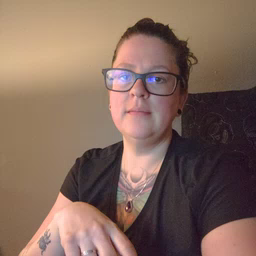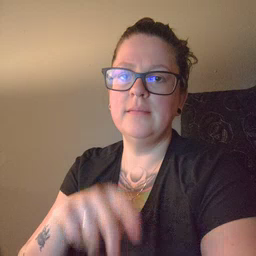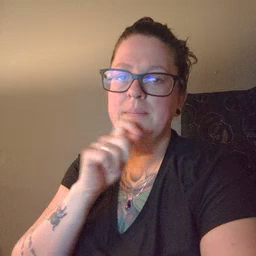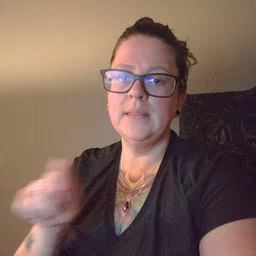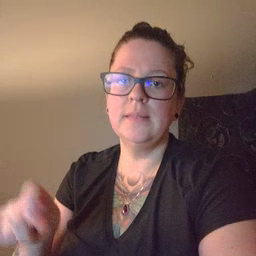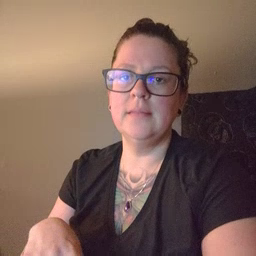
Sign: pen